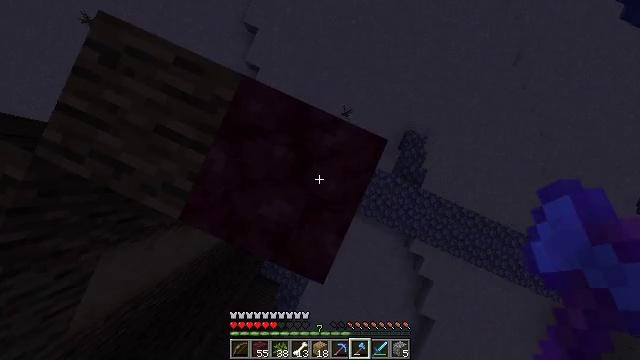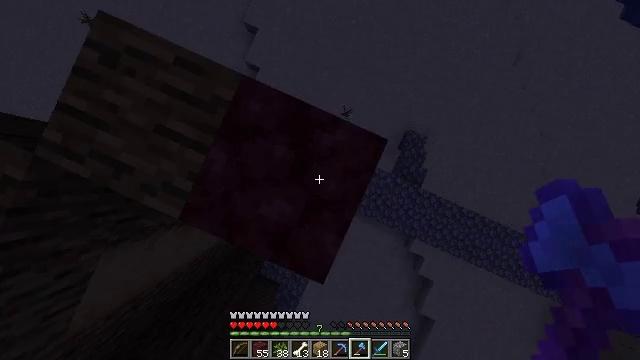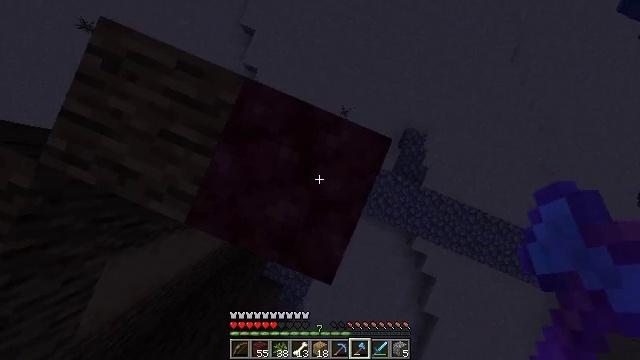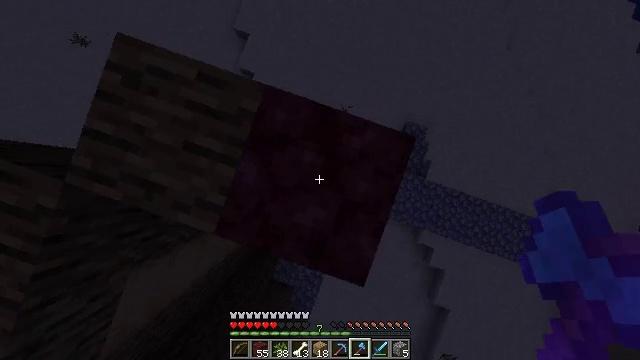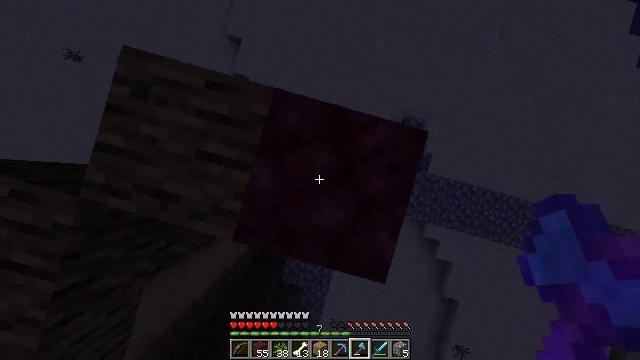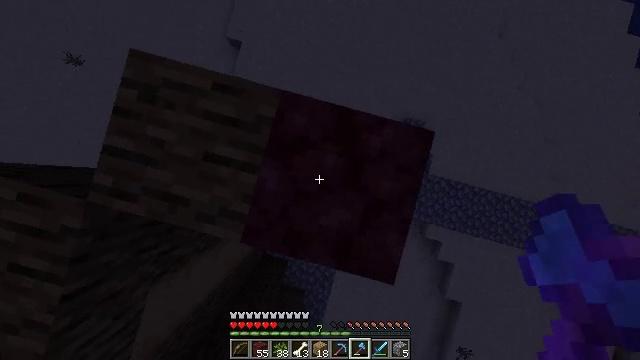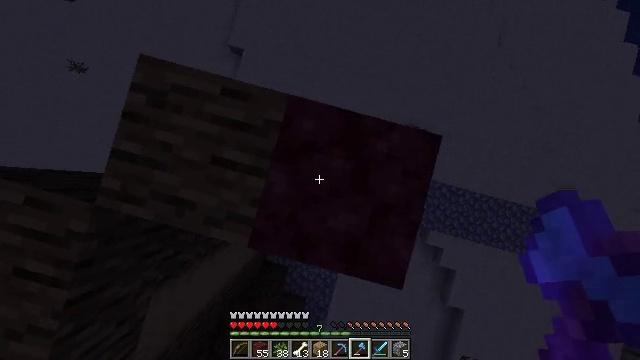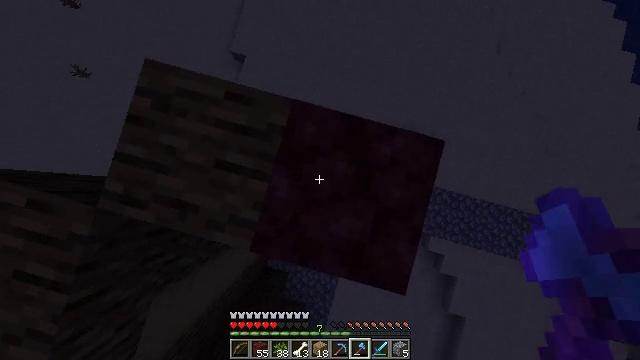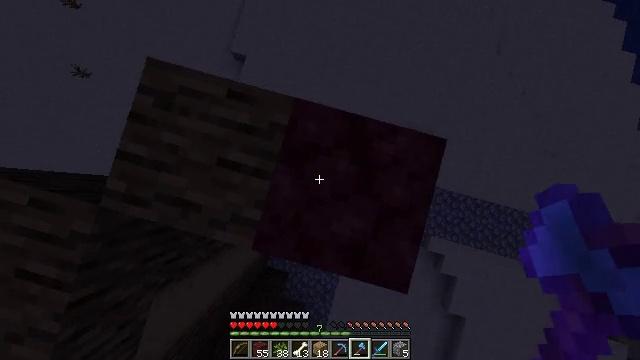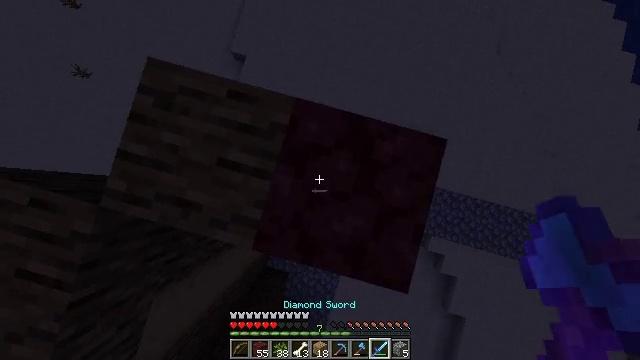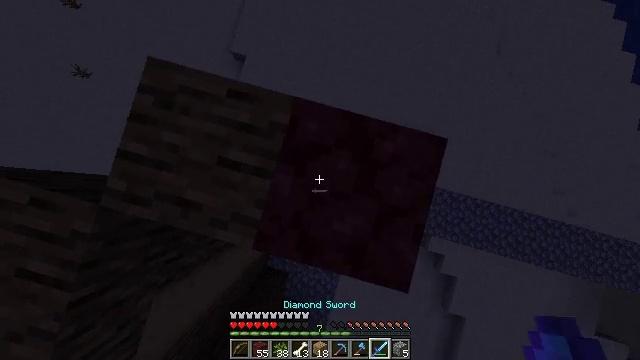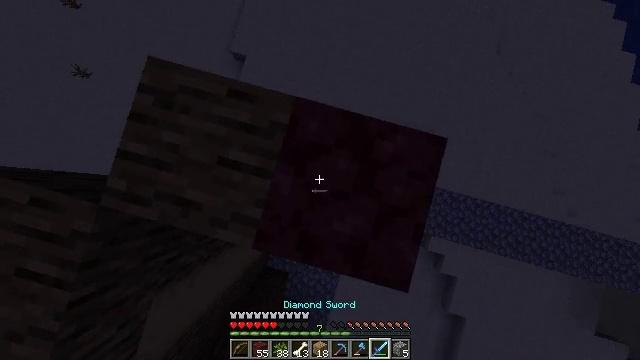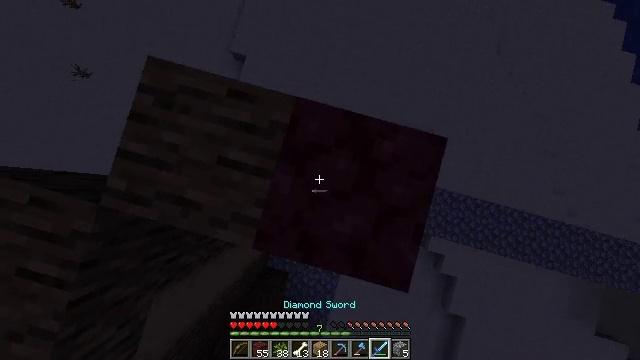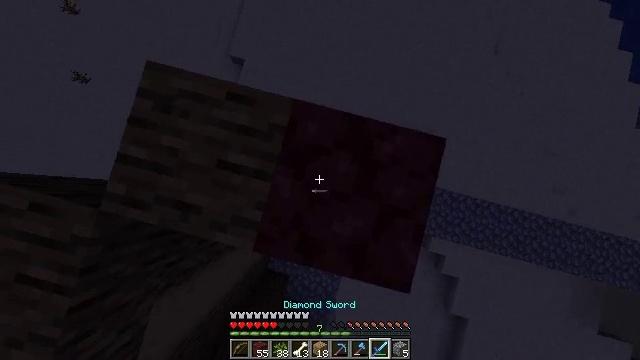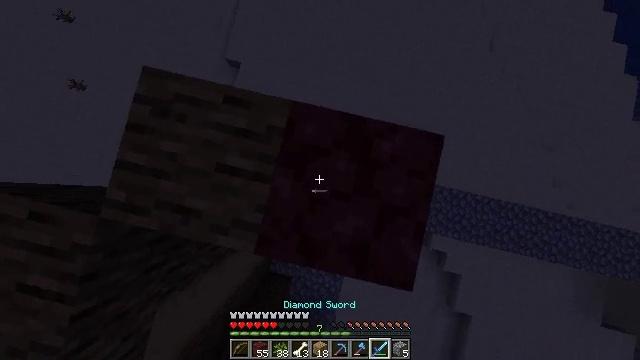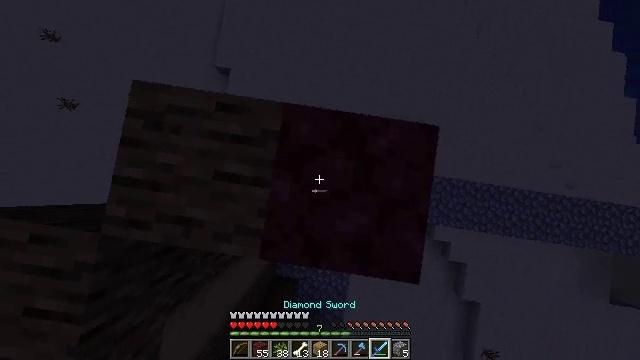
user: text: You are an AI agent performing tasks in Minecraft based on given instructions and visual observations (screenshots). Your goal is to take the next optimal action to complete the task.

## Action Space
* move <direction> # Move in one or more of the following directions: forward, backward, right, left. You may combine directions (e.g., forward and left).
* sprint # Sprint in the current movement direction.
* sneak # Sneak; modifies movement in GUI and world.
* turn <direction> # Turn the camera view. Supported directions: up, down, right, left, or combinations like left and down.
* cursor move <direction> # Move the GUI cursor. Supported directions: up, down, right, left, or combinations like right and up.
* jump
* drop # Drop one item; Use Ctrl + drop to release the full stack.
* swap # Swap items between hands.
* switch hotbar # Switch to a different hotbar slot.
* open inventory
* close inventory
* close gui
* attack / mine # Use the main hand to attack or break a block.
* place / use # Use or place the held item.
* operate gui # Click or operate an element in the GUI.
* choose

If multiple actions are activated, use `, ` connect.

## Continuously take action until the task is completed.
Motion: motion action
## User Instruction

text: Collect netherrack in the Nether.
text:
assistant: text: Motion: no_op
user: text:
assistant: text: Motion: move left, turn right
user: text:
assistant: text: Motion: move left, turn right
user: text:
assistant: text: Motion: turn right
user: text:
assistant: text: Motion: no_op
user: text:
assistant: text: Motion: turn up
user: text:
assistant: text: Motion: turn up
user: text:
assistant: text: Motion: no_op
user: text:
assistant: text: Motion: no_op
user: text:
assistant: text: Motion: no_op
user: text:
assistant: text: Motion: no_op
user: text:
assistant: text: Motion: no_op
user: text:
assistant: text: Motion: no_op
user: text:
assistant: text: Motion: turn right
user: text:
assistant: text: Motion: turn right
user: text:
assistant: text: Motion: turn right
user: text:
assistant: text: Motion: no_op
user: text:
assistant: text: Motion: no_op
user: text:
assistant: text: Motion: no_op
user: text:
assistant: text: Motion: no_op
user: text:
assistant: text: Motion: no_op
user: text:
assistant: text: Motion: no_op
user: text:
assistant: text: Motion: turn right
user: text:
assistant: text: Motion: turn right and down
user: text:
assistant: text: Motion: turn right and down
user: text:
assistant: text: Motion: no_op
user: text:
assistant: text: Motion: no_op
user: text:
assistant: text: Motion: no_op
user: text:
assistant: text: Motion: no_op
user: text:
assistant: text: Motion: no_op